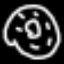
Label: donut